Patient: sex F, age 64
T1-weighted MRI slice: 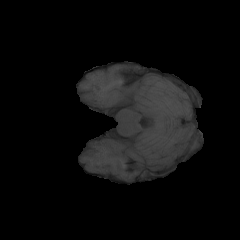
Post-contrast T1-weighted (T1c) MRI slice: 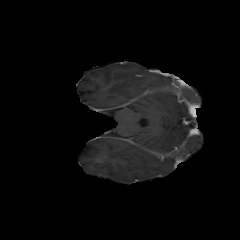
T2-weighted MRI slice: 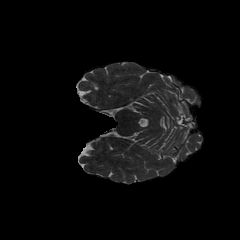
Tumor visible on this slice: no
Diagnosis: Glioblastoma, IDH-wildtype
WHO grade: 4